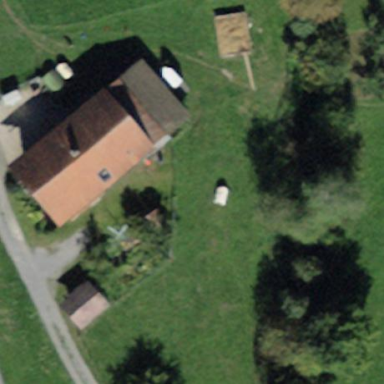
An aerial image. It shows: Farm building.